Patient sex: M
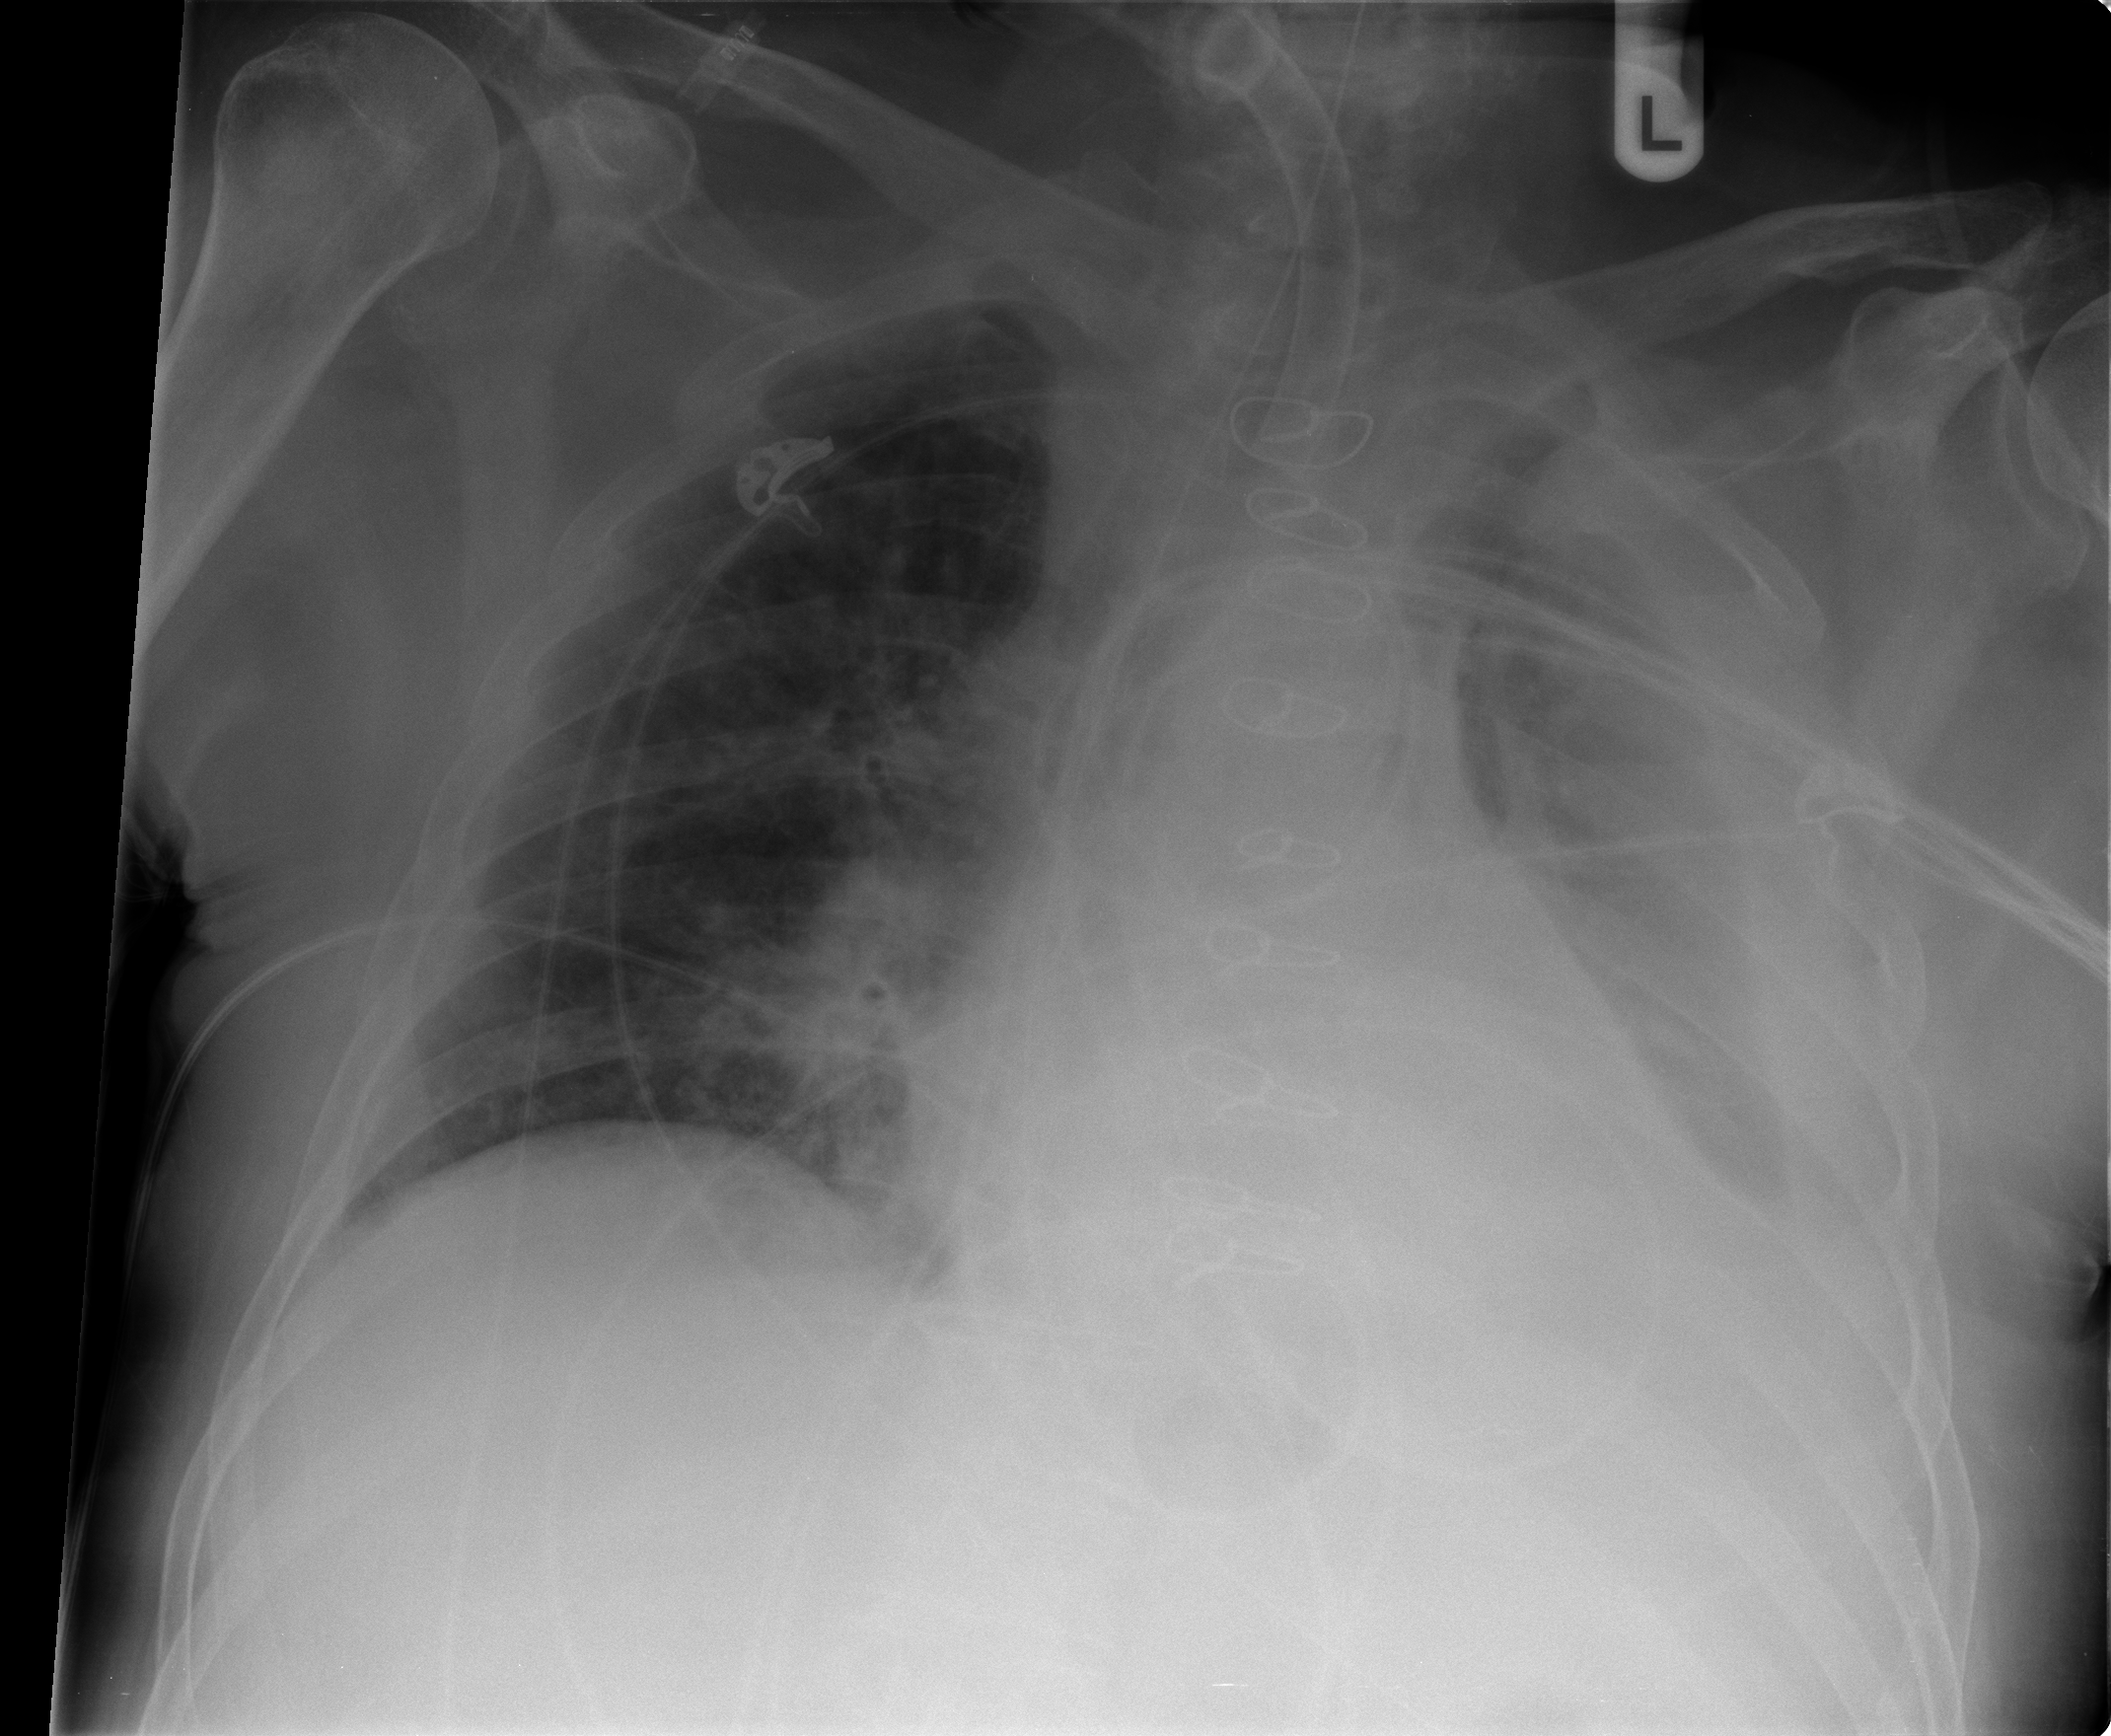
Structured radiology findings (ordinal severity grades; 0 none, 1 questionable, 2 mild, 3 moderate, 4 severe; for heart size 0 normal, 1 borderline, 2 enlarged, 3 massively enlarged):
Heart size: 2
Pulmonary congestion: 2
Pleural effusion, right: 0
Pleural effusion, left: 3
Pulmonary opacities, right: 2
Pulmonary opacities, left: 0
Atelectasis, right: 0
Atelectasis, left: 3